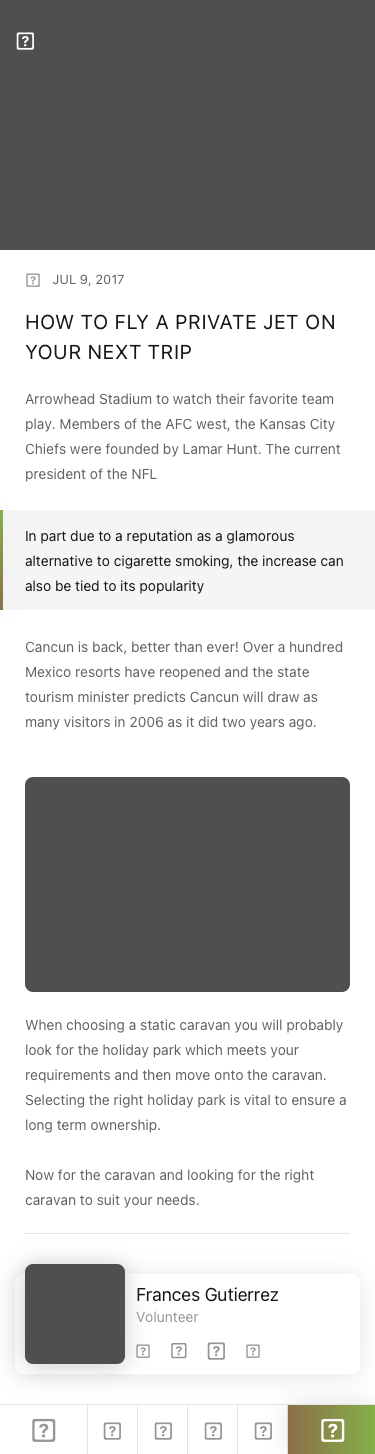
Text in this UI design:






How To Fly A Private Jet On Your Next Trip
 JUL 9, 2017

Arrowhead Stadium to watch their favorite team play. Members of the AFC west, the Kansas City Chiefs were founded by Lamar Hunt. The current president of the NFL
Cancun is back, better than ever! Over a hundred Mexico resorts have reopened and the state tourism minister predicts Cancun will draw as many visitors in 2006 as it did two years ago.
When choosing a static caravan you will probably look for the holiday park which meets your requirements and then move onto the caravan. Selecting the right holiday park is vital to ensure a long term ownership.

Now for the caravan and looking for the right caravan to suit your needs.
Frances Gutierrez
Volunteer




In part due to a reputation as a glamorous alternative to cigarette smoking, the increase can also be tied to its popularity
